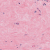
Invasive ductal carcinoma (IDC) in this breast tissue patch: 0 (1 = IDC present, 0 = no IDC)